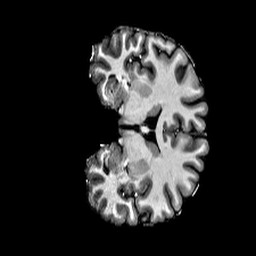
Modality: T1w
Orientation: coronal
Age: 29
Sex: female
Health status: healthy
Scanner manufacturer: siemens
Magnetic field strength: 6.98 T
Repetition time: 6 s
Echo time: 0.00302 s